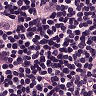
Metastatic tissue present: yes